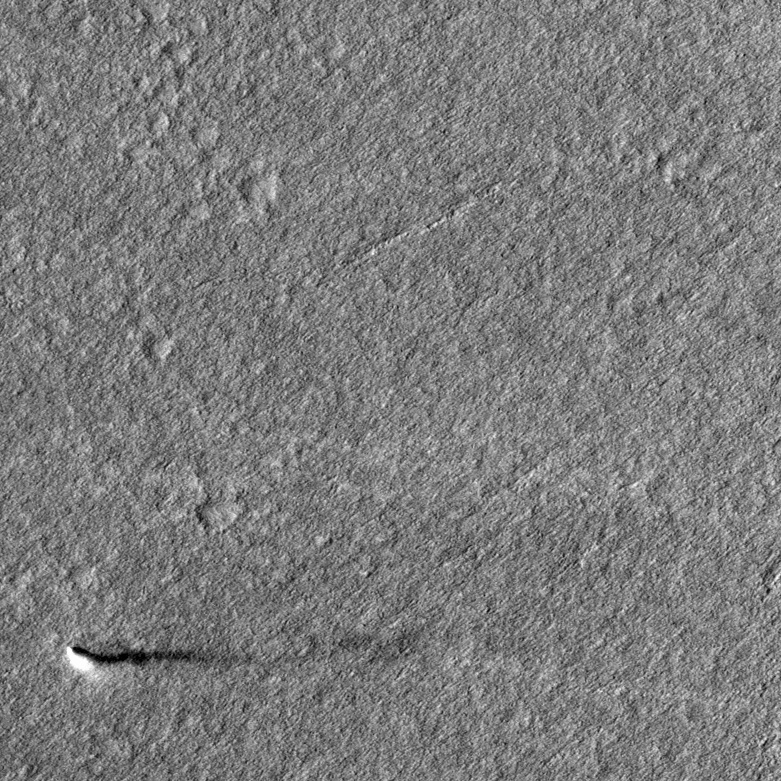
Label: dustdevil